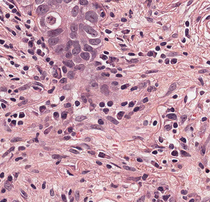
Tumor epithelial tissue: yes
Tumor-associated stroma tissue: yes
Normal tissue: no